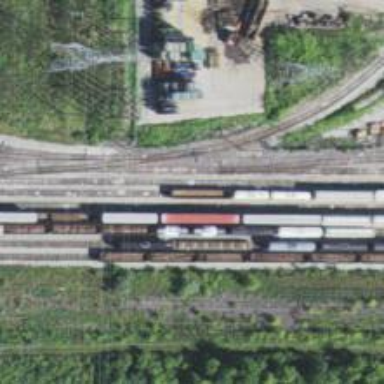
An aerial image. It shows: Rail spur service.